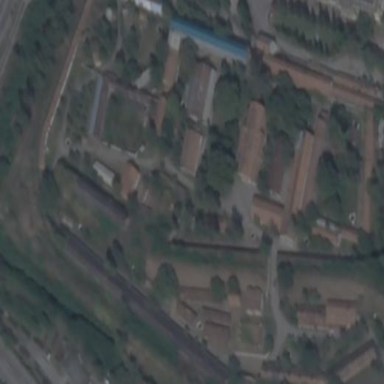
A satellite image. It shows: Historical fort building.